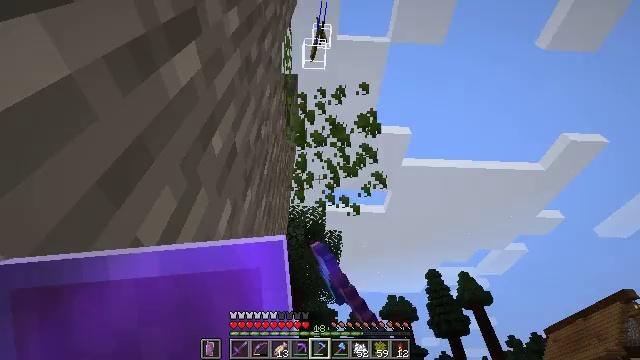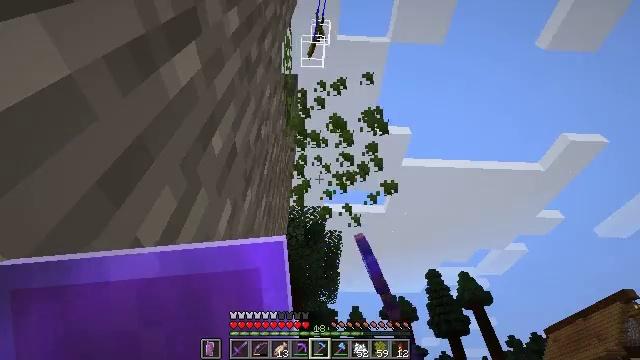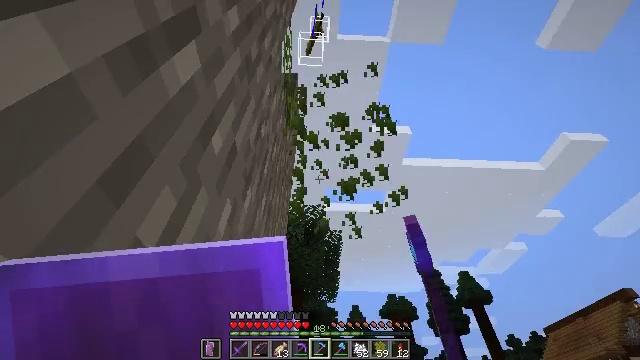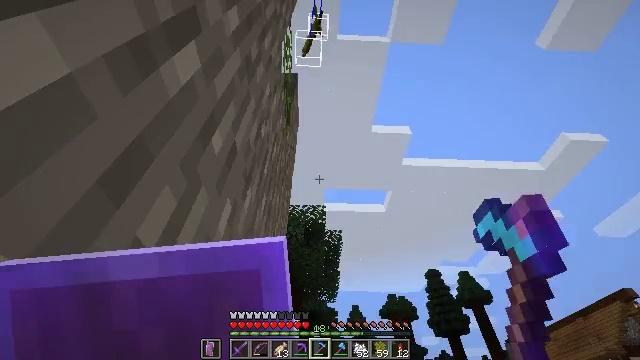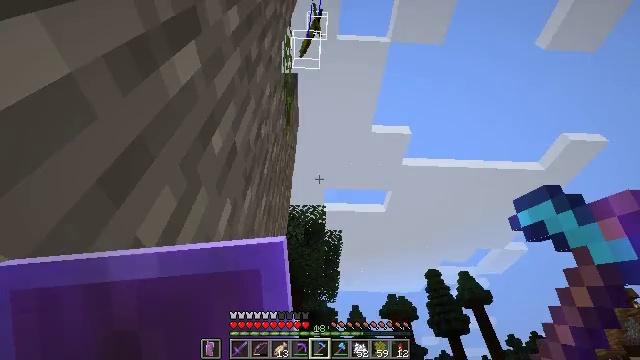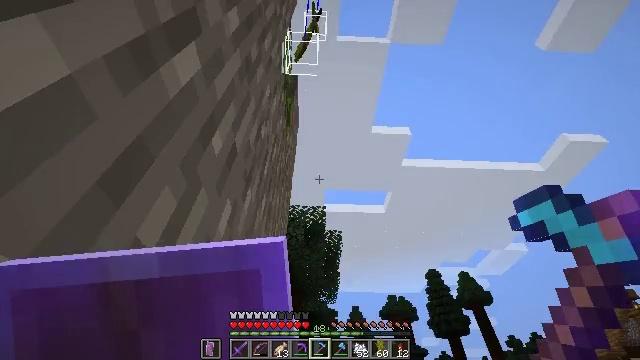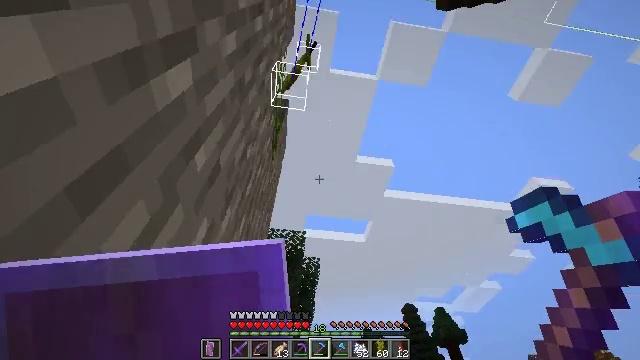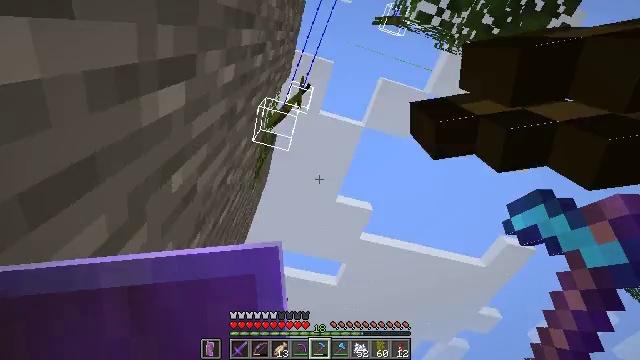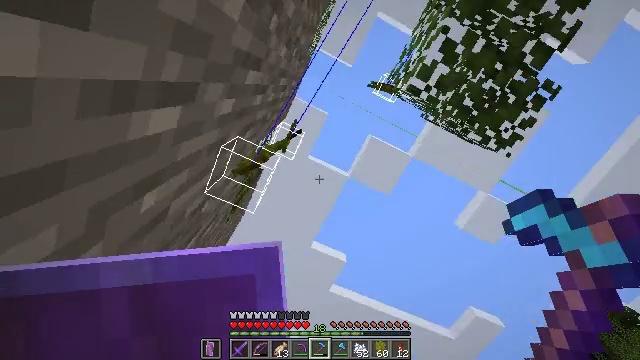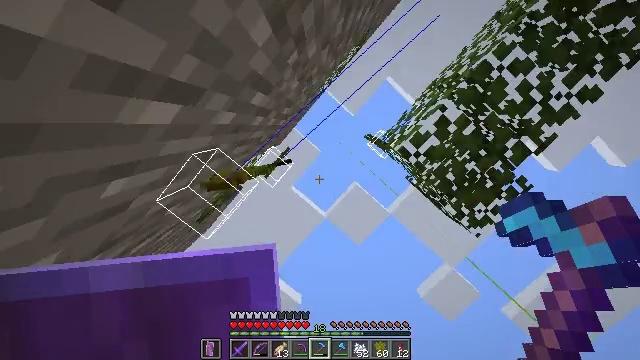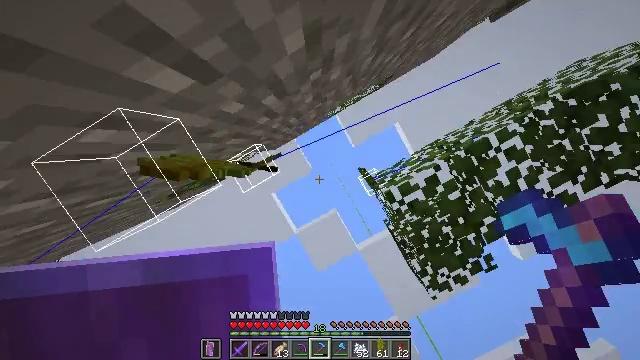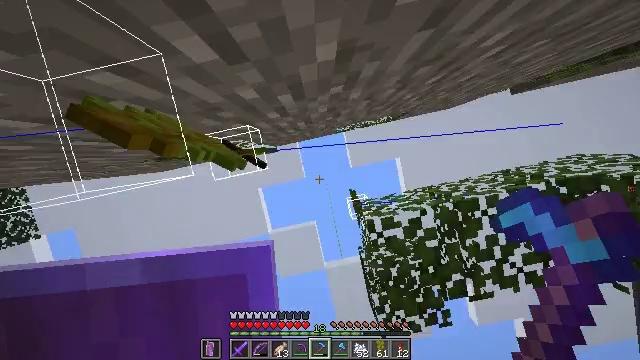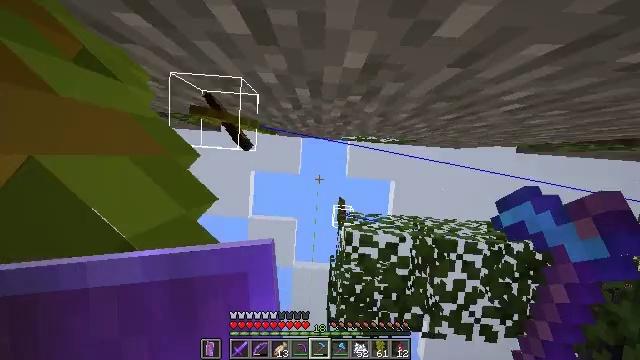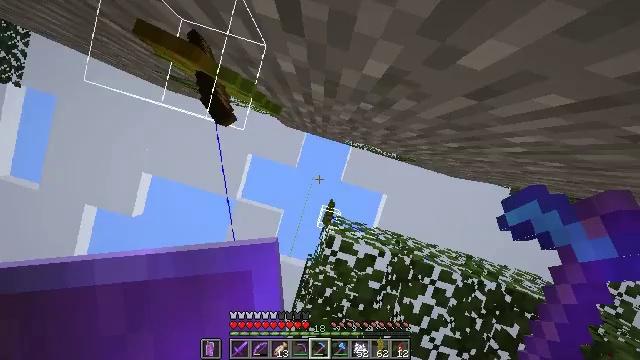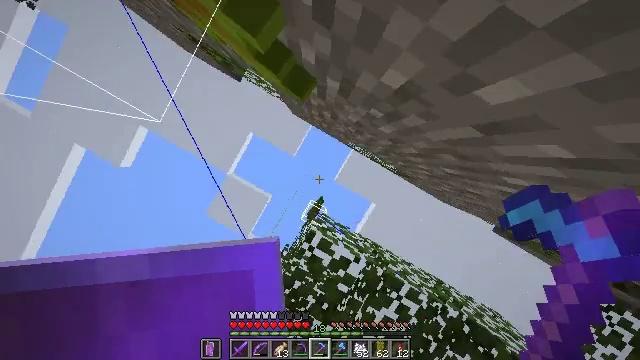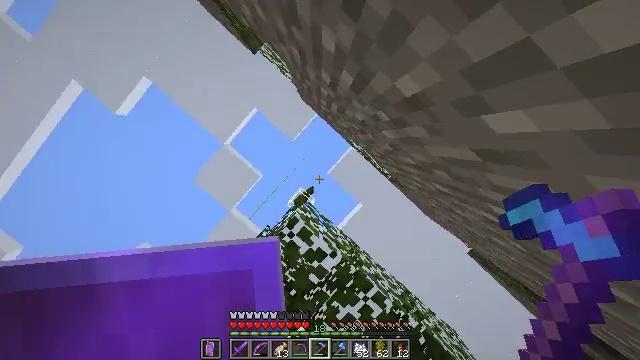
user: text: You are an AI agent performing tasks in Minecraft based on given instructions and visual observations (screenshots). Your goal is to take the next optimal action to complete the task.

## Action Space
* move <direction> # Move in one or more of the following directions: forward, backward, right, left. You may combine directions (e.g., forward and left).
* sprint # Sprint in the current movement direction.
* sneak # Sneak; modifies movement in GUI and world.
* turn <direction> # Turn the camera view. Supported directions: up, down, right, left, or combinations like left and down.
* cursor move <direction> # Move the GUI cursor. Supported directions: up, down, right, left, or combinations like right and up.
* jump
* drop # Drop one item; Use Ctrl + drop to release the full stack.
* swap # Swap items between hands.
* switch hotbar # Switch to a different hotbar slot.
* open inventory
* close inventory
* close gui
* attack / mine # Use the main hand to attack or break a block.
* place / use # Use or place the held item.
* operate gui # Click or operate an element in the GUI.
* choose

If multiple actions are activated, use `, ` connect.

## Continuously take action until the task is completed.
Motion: motion action
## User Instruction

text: Mine acacia leaves from the tree.
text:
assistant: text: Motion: attack / mine
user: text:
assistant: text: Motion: attack / mine
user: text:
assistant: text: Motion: attack / mine
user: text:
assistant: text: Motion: attack / mine
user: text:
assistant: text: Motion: attack / mine
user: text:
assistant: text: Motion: turn right and up, attack / mine
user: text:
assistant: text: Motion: turn right and up, attack / mine
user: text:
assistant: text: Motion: turn right and up, attack / mine
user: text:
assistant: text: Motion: turn right and up, attack / mine
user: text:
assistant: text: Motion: turn right and up, attack / mine
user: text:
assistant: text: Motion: turn right and up, attack / mine
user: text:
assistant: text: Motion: turn right, attack / mine
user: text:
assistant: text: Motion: turn right, attack / mine
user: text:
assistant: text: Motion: turn right and down, attack / mine
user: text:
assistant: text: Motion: turn right and down, attack / mine
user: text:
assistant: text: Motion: turn right and down, attack / mine
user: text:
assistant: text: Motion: turn right and down, attack / mine
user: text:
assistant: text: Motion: turn down, attack / mine
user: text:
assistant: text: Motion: turn left and down, attack / mine
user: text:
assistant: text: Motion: turn left and down, attack / mine
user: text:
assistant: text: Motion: turn down, attack / mine
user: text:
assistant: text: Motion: attack / mine
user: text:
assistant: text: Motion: attack / mine
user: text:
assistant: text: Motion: turn right, attack / mine
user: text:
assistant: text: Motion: turn right and down, attack / mine
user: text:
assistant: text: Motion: turn right and down, attack / mine
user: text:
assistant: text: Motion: turn right, attack / mine
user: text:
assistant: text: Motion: attack / mine
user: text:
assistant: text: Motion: turn down, attack / mine
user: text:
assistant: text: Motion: turn left and down, attack / mine